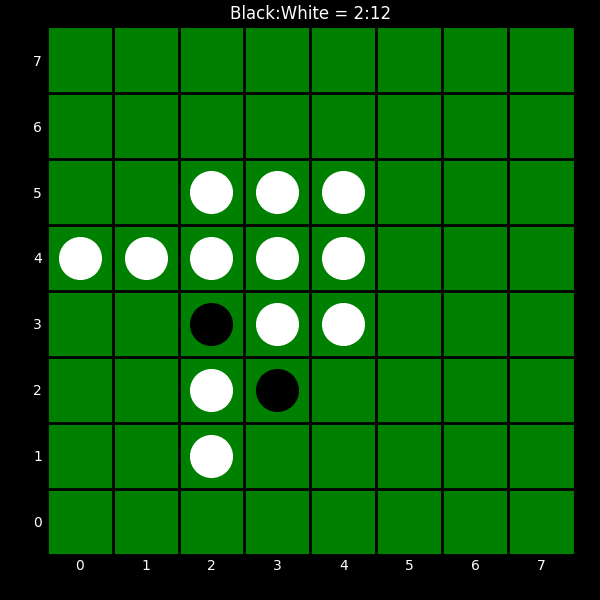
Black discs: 2
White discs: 12